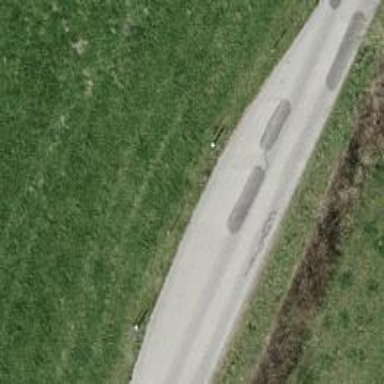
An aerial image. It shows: Passing place on the road.